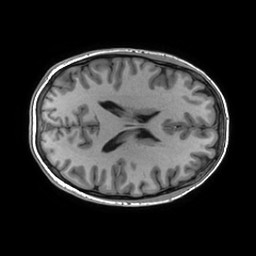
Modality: T1w
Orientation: axial
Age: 30
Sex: female
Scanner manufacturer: ge
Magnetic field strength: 3 T
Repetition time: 0.00724 s
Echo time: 0.0027 s